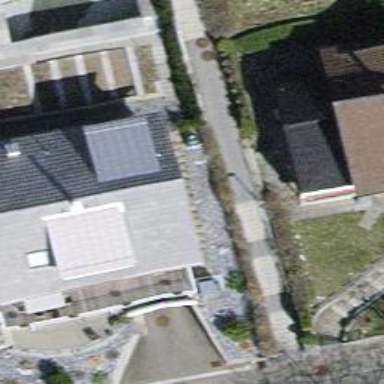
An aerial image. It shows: Detached building.